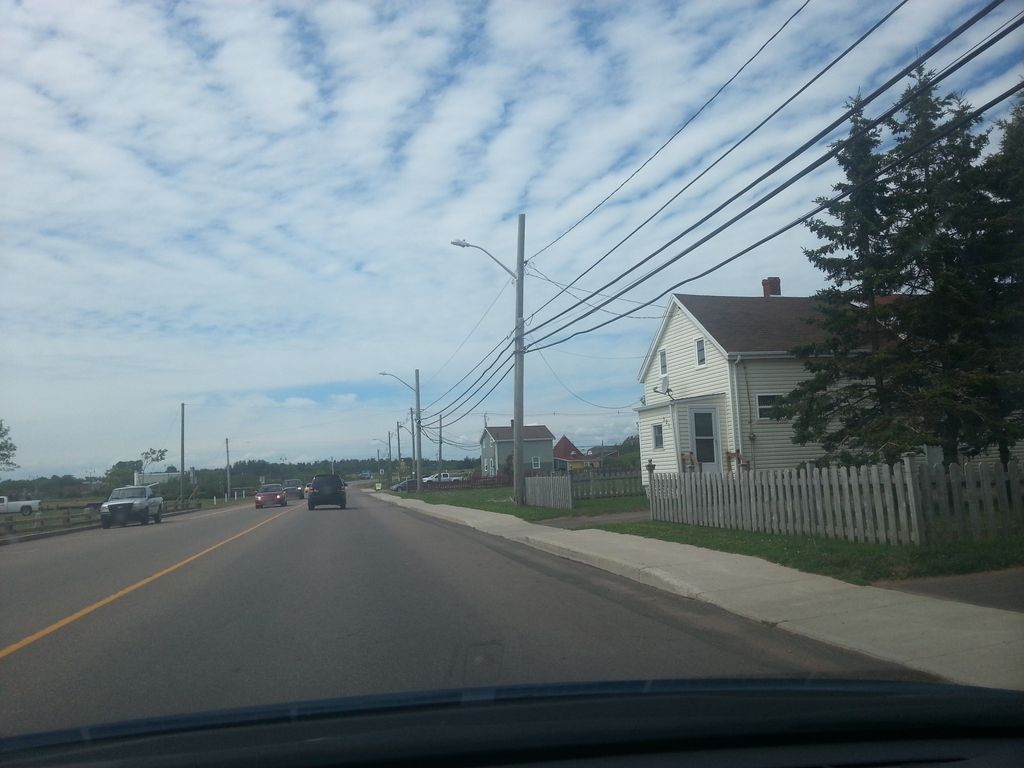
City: charlottetown